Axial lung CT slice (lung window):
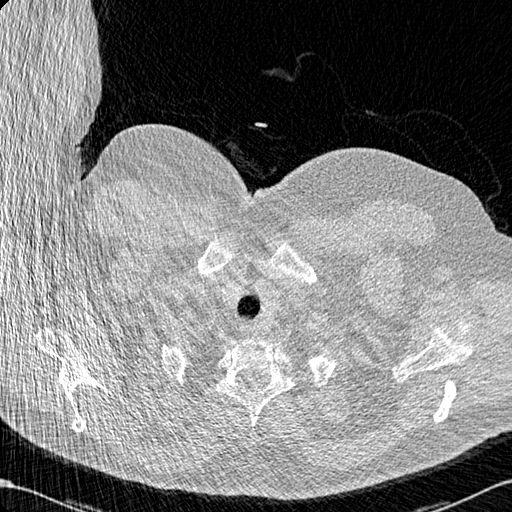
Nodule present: no